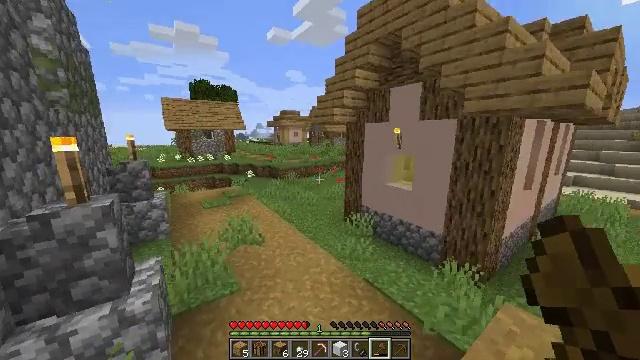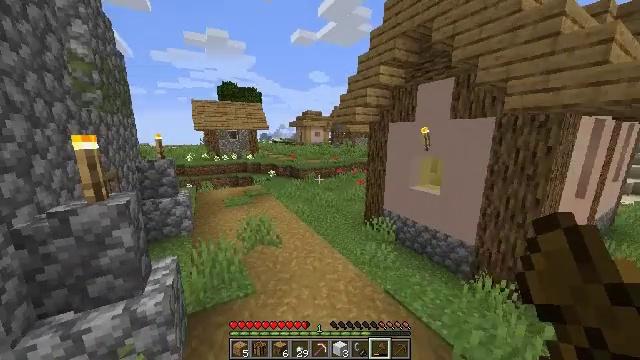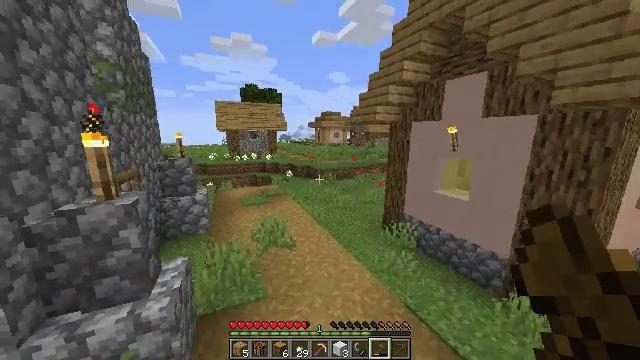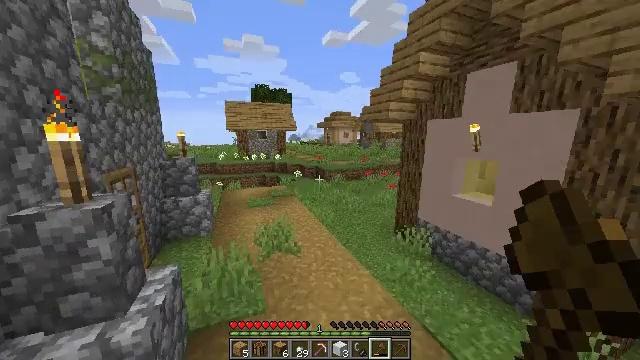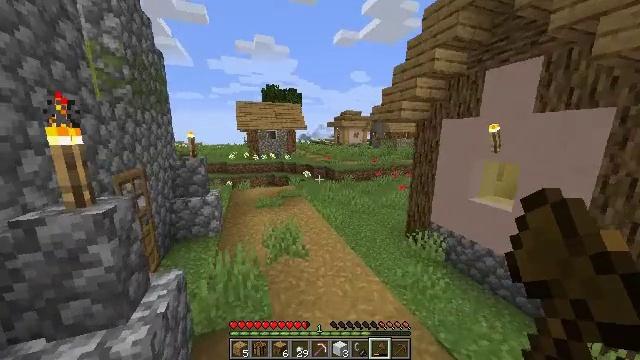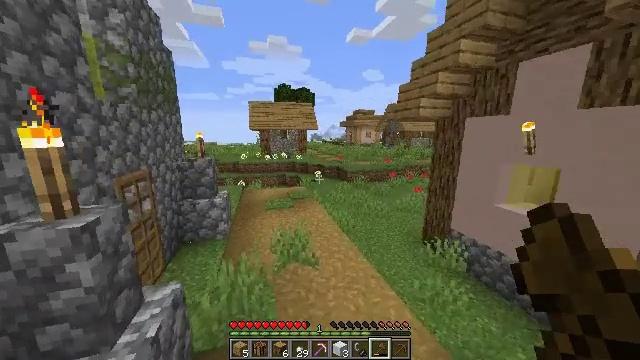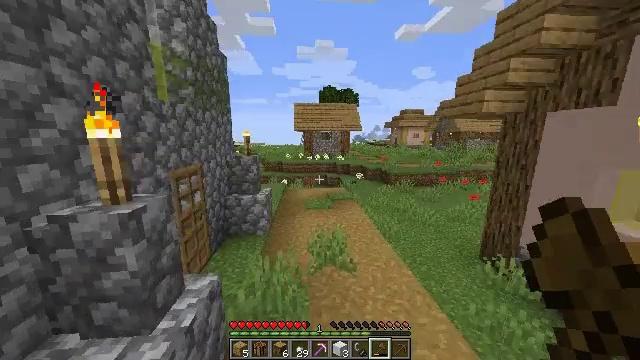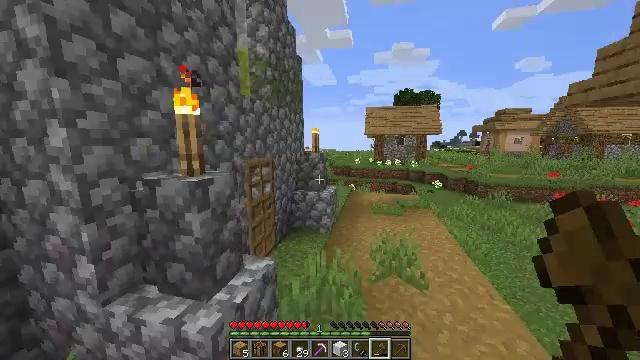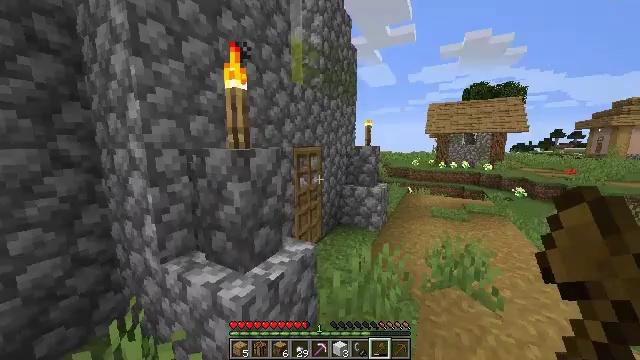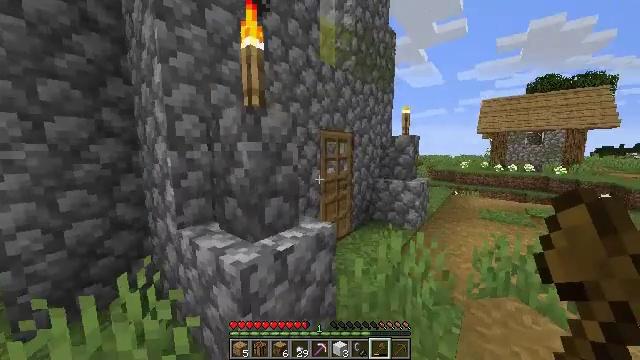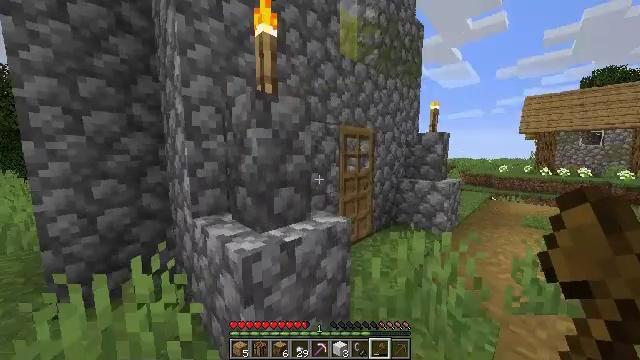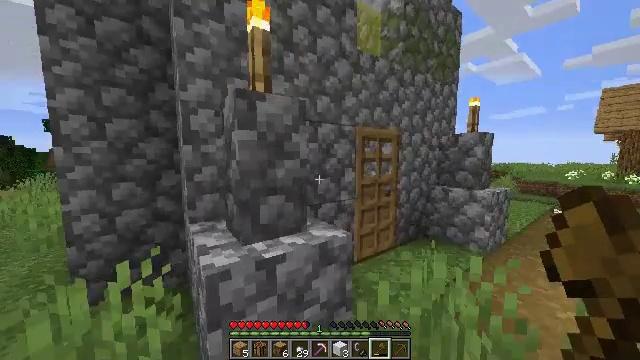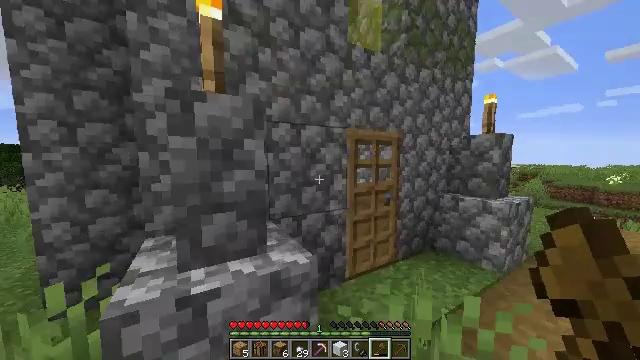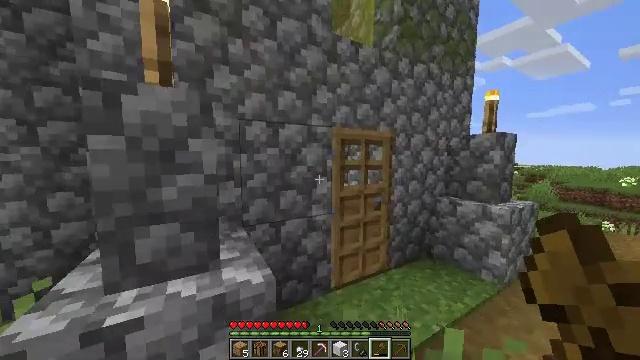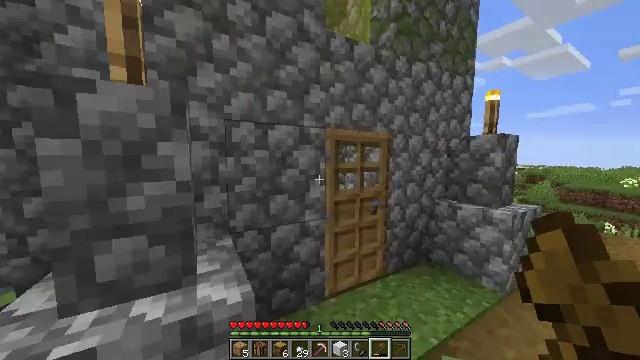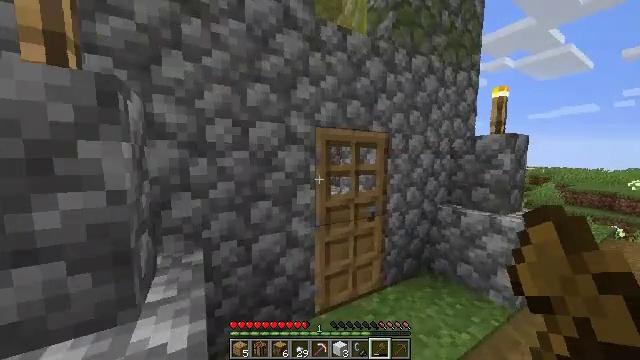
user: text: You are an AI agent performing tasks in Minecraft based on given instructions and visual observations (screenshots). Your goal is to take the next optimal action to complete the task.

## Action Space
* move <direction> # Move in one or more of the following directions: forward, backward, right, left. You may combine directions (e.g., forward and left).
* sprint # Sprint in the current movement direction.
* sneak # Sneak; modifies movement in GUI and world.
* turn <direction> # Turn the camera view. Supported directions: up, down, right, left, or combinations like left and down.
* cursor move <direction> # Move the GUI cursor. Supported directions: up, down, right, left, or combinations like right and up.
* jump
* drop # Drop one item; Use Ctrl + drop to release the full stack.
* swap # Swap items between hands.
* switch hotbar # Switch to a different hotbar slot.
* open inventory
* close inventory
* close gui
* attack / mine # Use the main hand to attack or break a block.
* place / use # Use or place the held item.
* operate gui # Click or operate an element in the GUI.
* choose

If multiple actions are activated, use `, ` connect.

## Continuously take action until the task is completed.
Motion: motion action
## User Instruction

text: Reclaim the chest into your inventory.
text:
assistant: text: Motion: move forward, turn left
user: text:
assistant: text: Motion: move forward, turn left
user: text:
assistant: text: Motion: move forward, turn left
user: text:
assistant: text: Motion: move forward, turn left
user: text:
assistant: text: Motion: move forward, turn left
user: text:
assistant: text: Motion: move forward, turn left
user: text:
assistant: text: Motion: move forward, turn left and up
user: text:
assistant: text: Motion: move forward and move right, turn left
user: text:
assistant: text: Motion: move forward and move right, turn left and up
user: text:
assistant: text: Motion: move forward and move right, turn left and up
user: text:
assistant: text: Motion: move forward and move right, turn left and up
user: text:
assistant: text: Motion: move forward and move right, turn left
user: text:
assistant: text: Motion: move forward and move right, turn left
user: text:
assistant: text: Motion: move forward
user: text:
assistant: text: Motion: move forward
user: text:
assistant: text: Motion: move forward and move right
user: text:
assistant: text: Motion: move forward and move right, turn left and down
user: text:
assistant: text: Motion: move forward and move right, turn left and down, use / place
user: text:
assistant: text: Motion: move forward and move right, turn left and down, use / place
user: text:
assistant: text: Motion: move forward, use / place
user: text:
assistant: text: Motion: move forward
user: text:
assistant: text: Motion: move forward
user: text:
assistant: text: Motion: move forward
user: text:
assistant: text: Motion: move forward, turn left
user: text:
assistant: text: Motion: move forward, turn left
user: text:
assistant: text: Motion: move forward
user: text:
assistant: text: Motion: move forward
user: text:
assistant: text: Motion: move forward
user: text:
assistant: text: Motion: move forward
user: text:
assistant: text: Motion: move forward